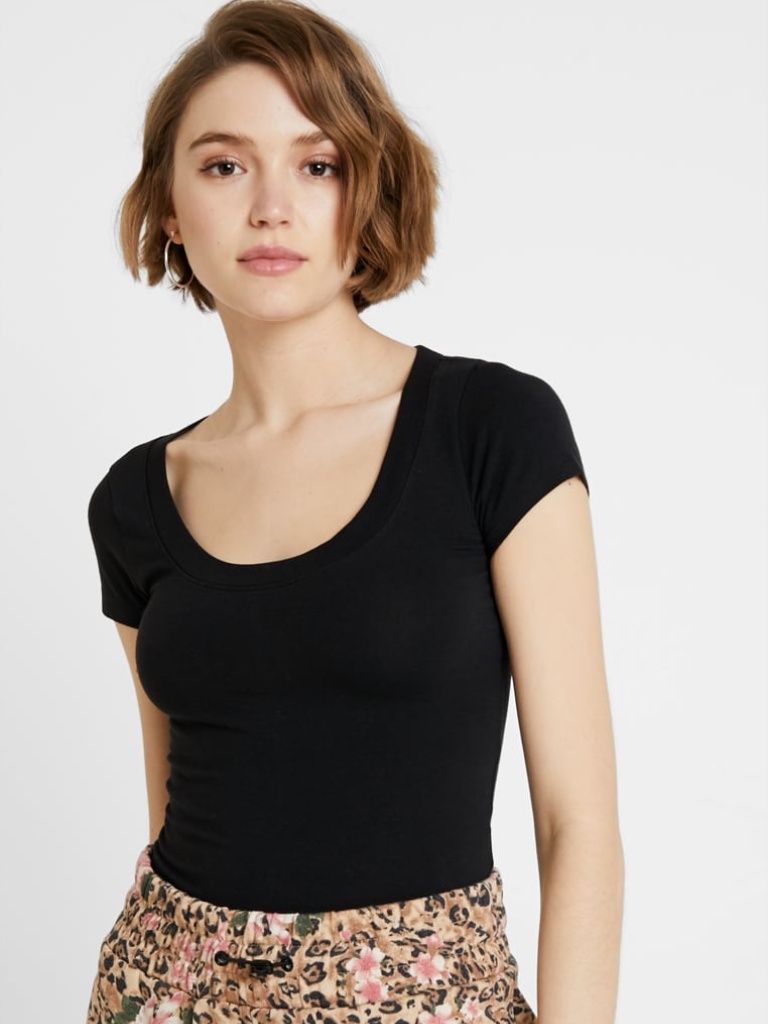
cotton tight short sleeve hip length Fully Tucked in scoop t-shirt